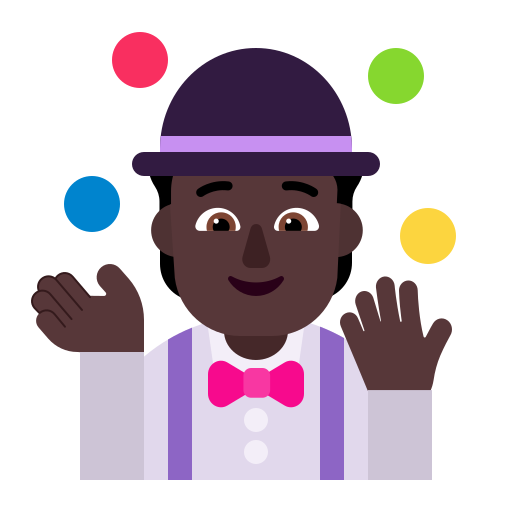
person juggling flat dark